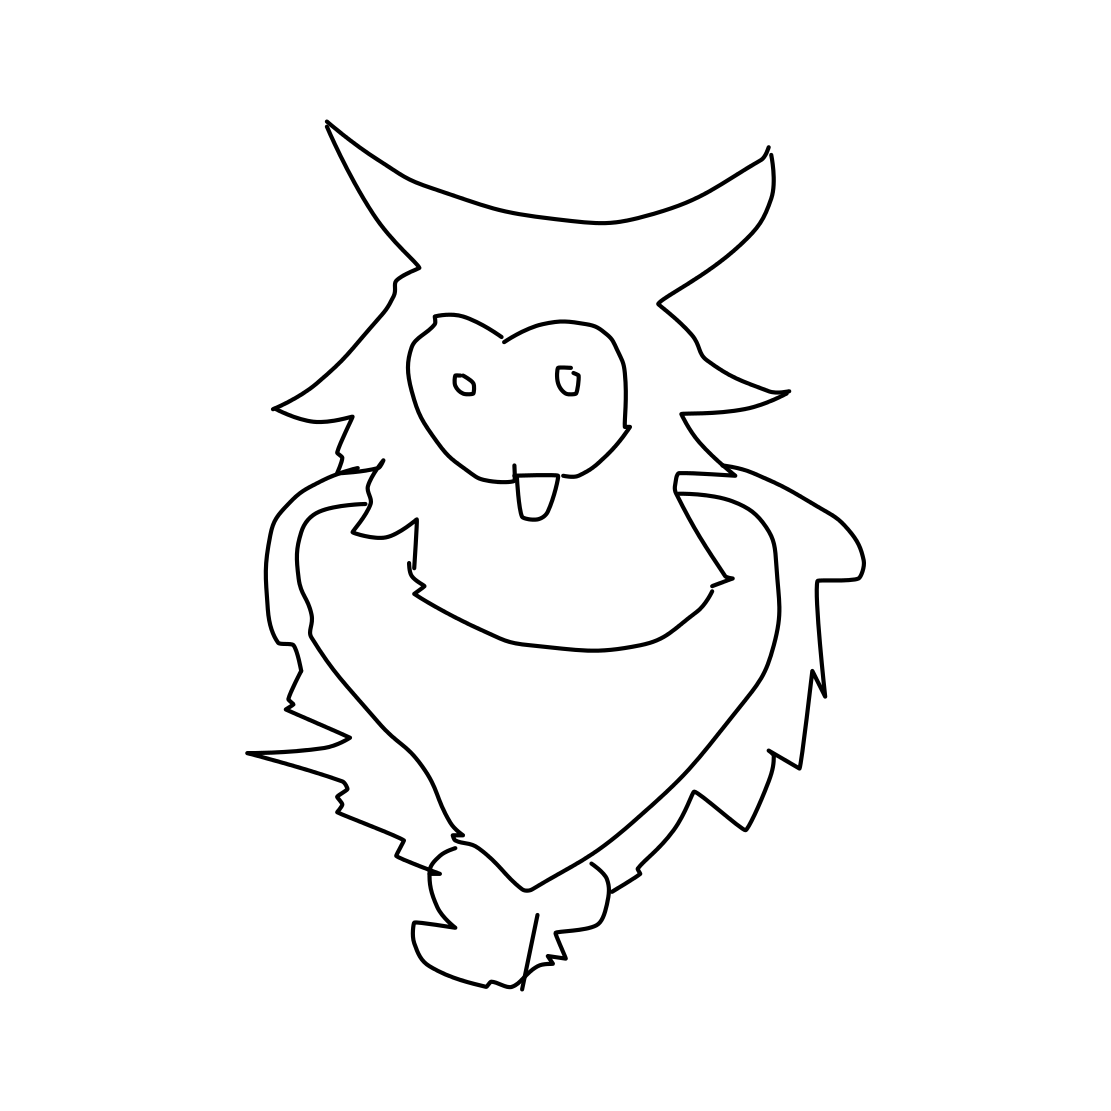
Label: owl